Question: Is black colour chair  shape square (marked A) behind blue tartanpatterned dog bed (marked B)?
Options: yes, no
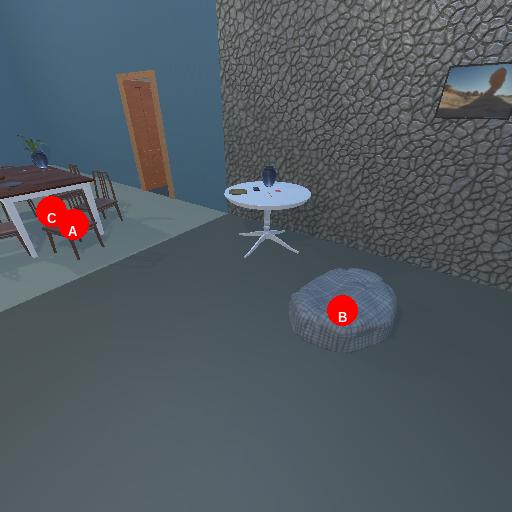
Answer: yes